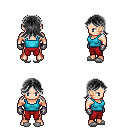
a pixel art fantasy rpg character, male body template, human, light skin, teal pirate shirt, red pants, gray loose hair, metal gloves, white slippers, four views (front, back, left, right), 2x2 character sprite sheet, small pixel art, hard edges, no anti-aliasing